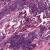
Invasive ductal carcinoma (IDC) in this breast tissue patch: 0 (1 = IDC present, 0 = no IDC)